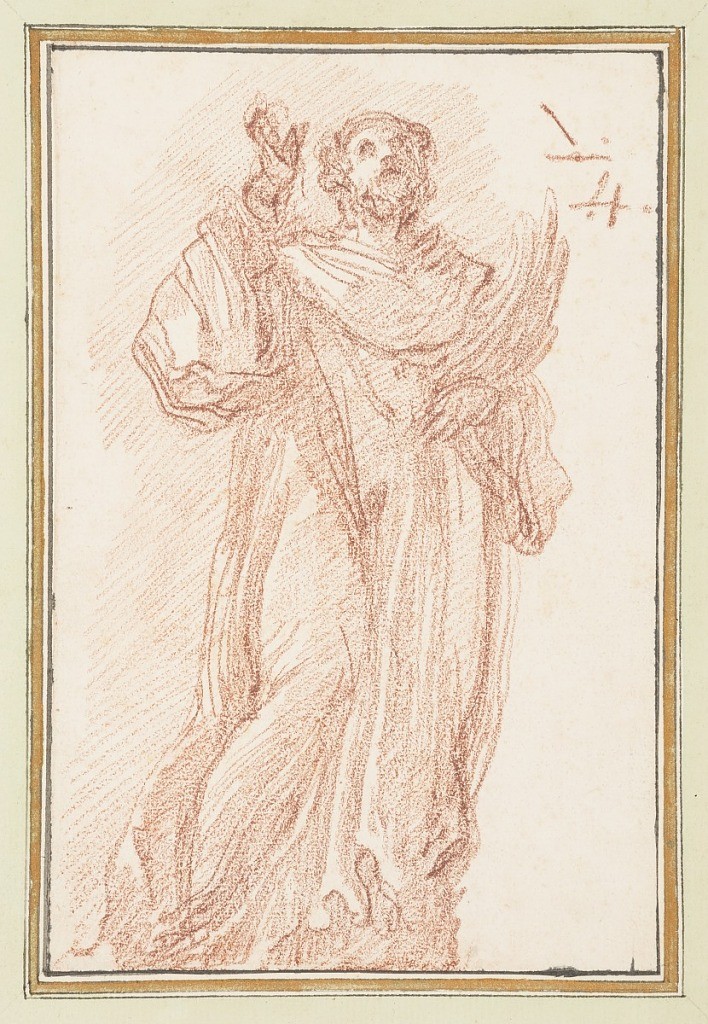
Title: Standing figure with raised arm looking upward
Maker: Jean-Robert Ango, French, active in Rome 1759 –1770, d. 1773
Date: ca. 1759–70
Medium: Red chalk on paper
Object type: Drawing
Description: Standing bearded male figure in robes. He looks upward and holds up his right hand. He holds something to his chest with his left hand and arm.